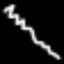
Label: squiggle